Question:
I have a text file in python jupyter notebook. The questions is asking 'Count the numbers larger than 0.1.' I do not know how to write a code for this. The text file has names and integers. I think I can create two lists for this, but not sure what how to get the output for the numbers larger than .1.
This is the code that I have written so far.
'''
def ans9(file):
infile = open(file)
contents = infile.read().split()
infile.close()
'''
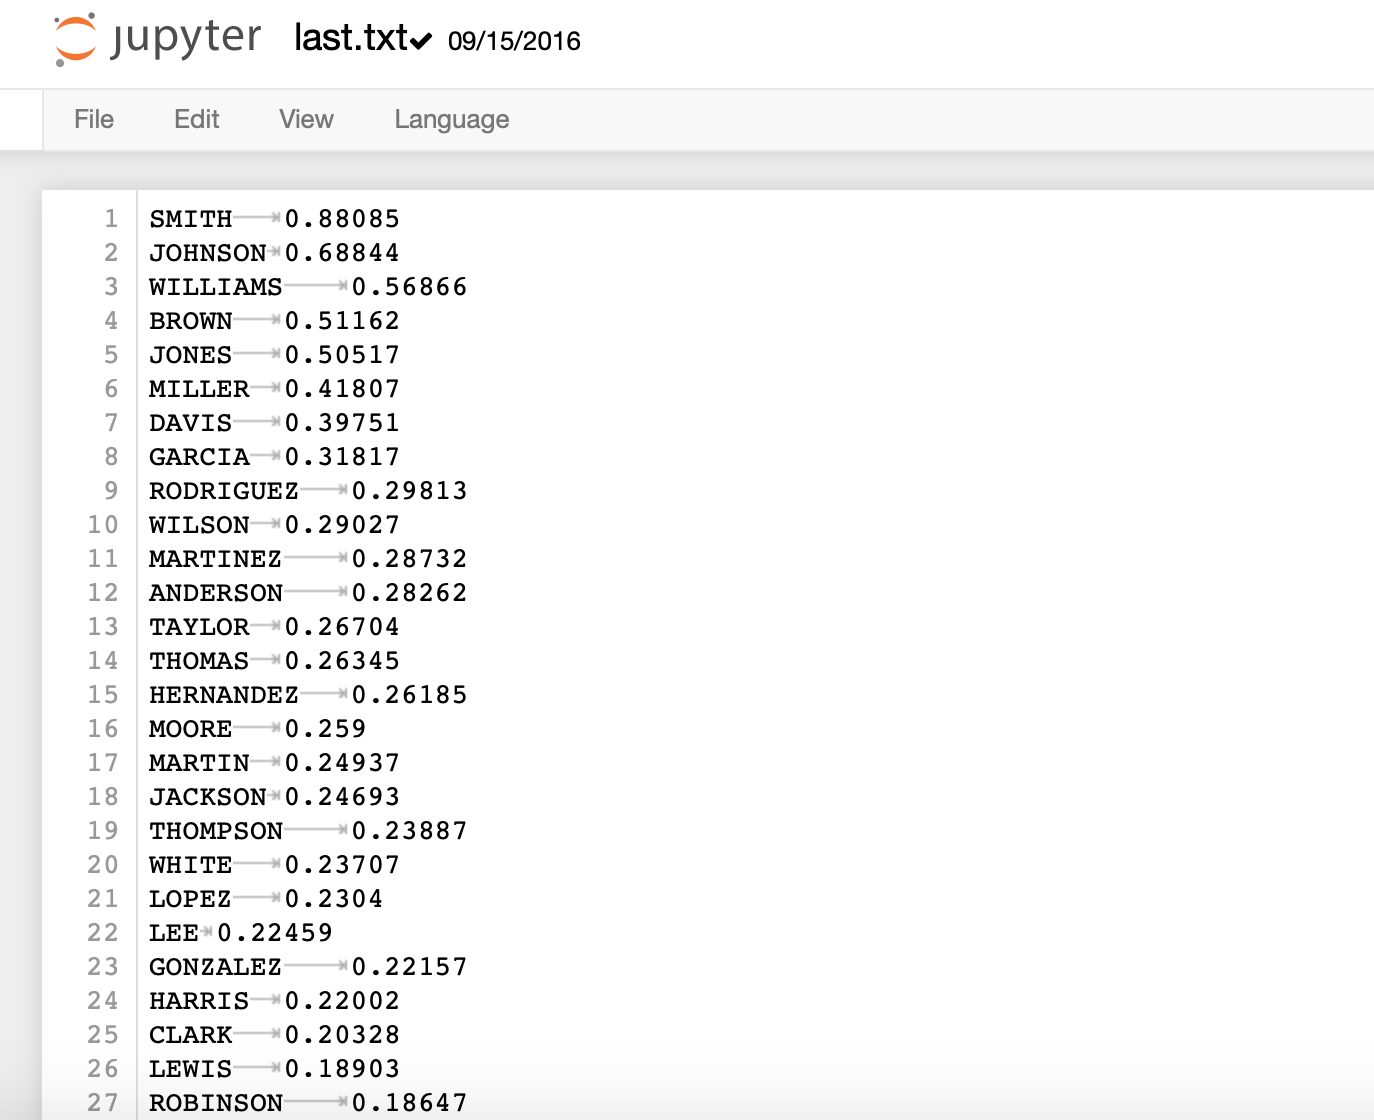
Answer: '''
with open('a.txt', 'r') as f:
data = []
for line in f:
data.append(float(line.split()[1]))
print(len([i for i in data if i > 0.1]))
# prints 2 for the following data:
Smith 0.88
Johnson 0.68
Brown 0.04
'''